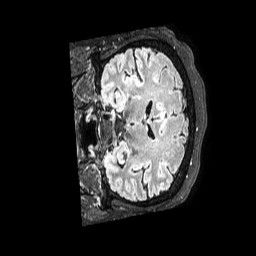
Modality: FLAIR
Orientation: coronal
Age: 51
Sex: female
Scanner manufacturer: philips
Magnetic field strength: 3 T
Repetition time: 4.8 s
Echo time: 0.34 s